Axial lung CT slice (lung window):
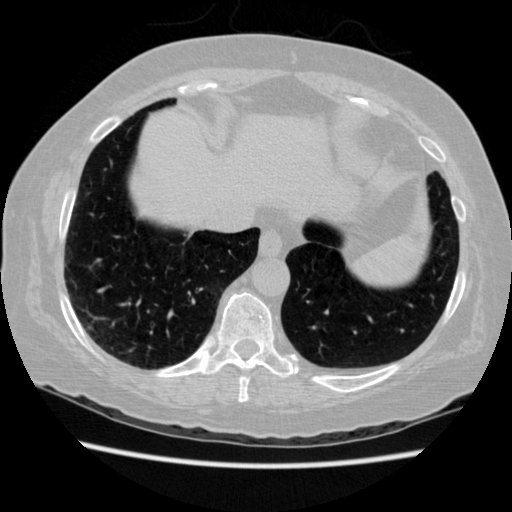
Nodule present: no